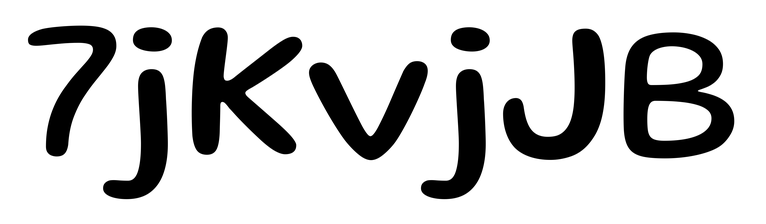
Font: Gluten_Regular